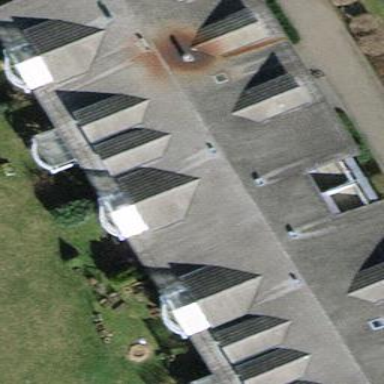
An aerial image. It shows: Building with tiled roof.